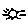
Label: sun